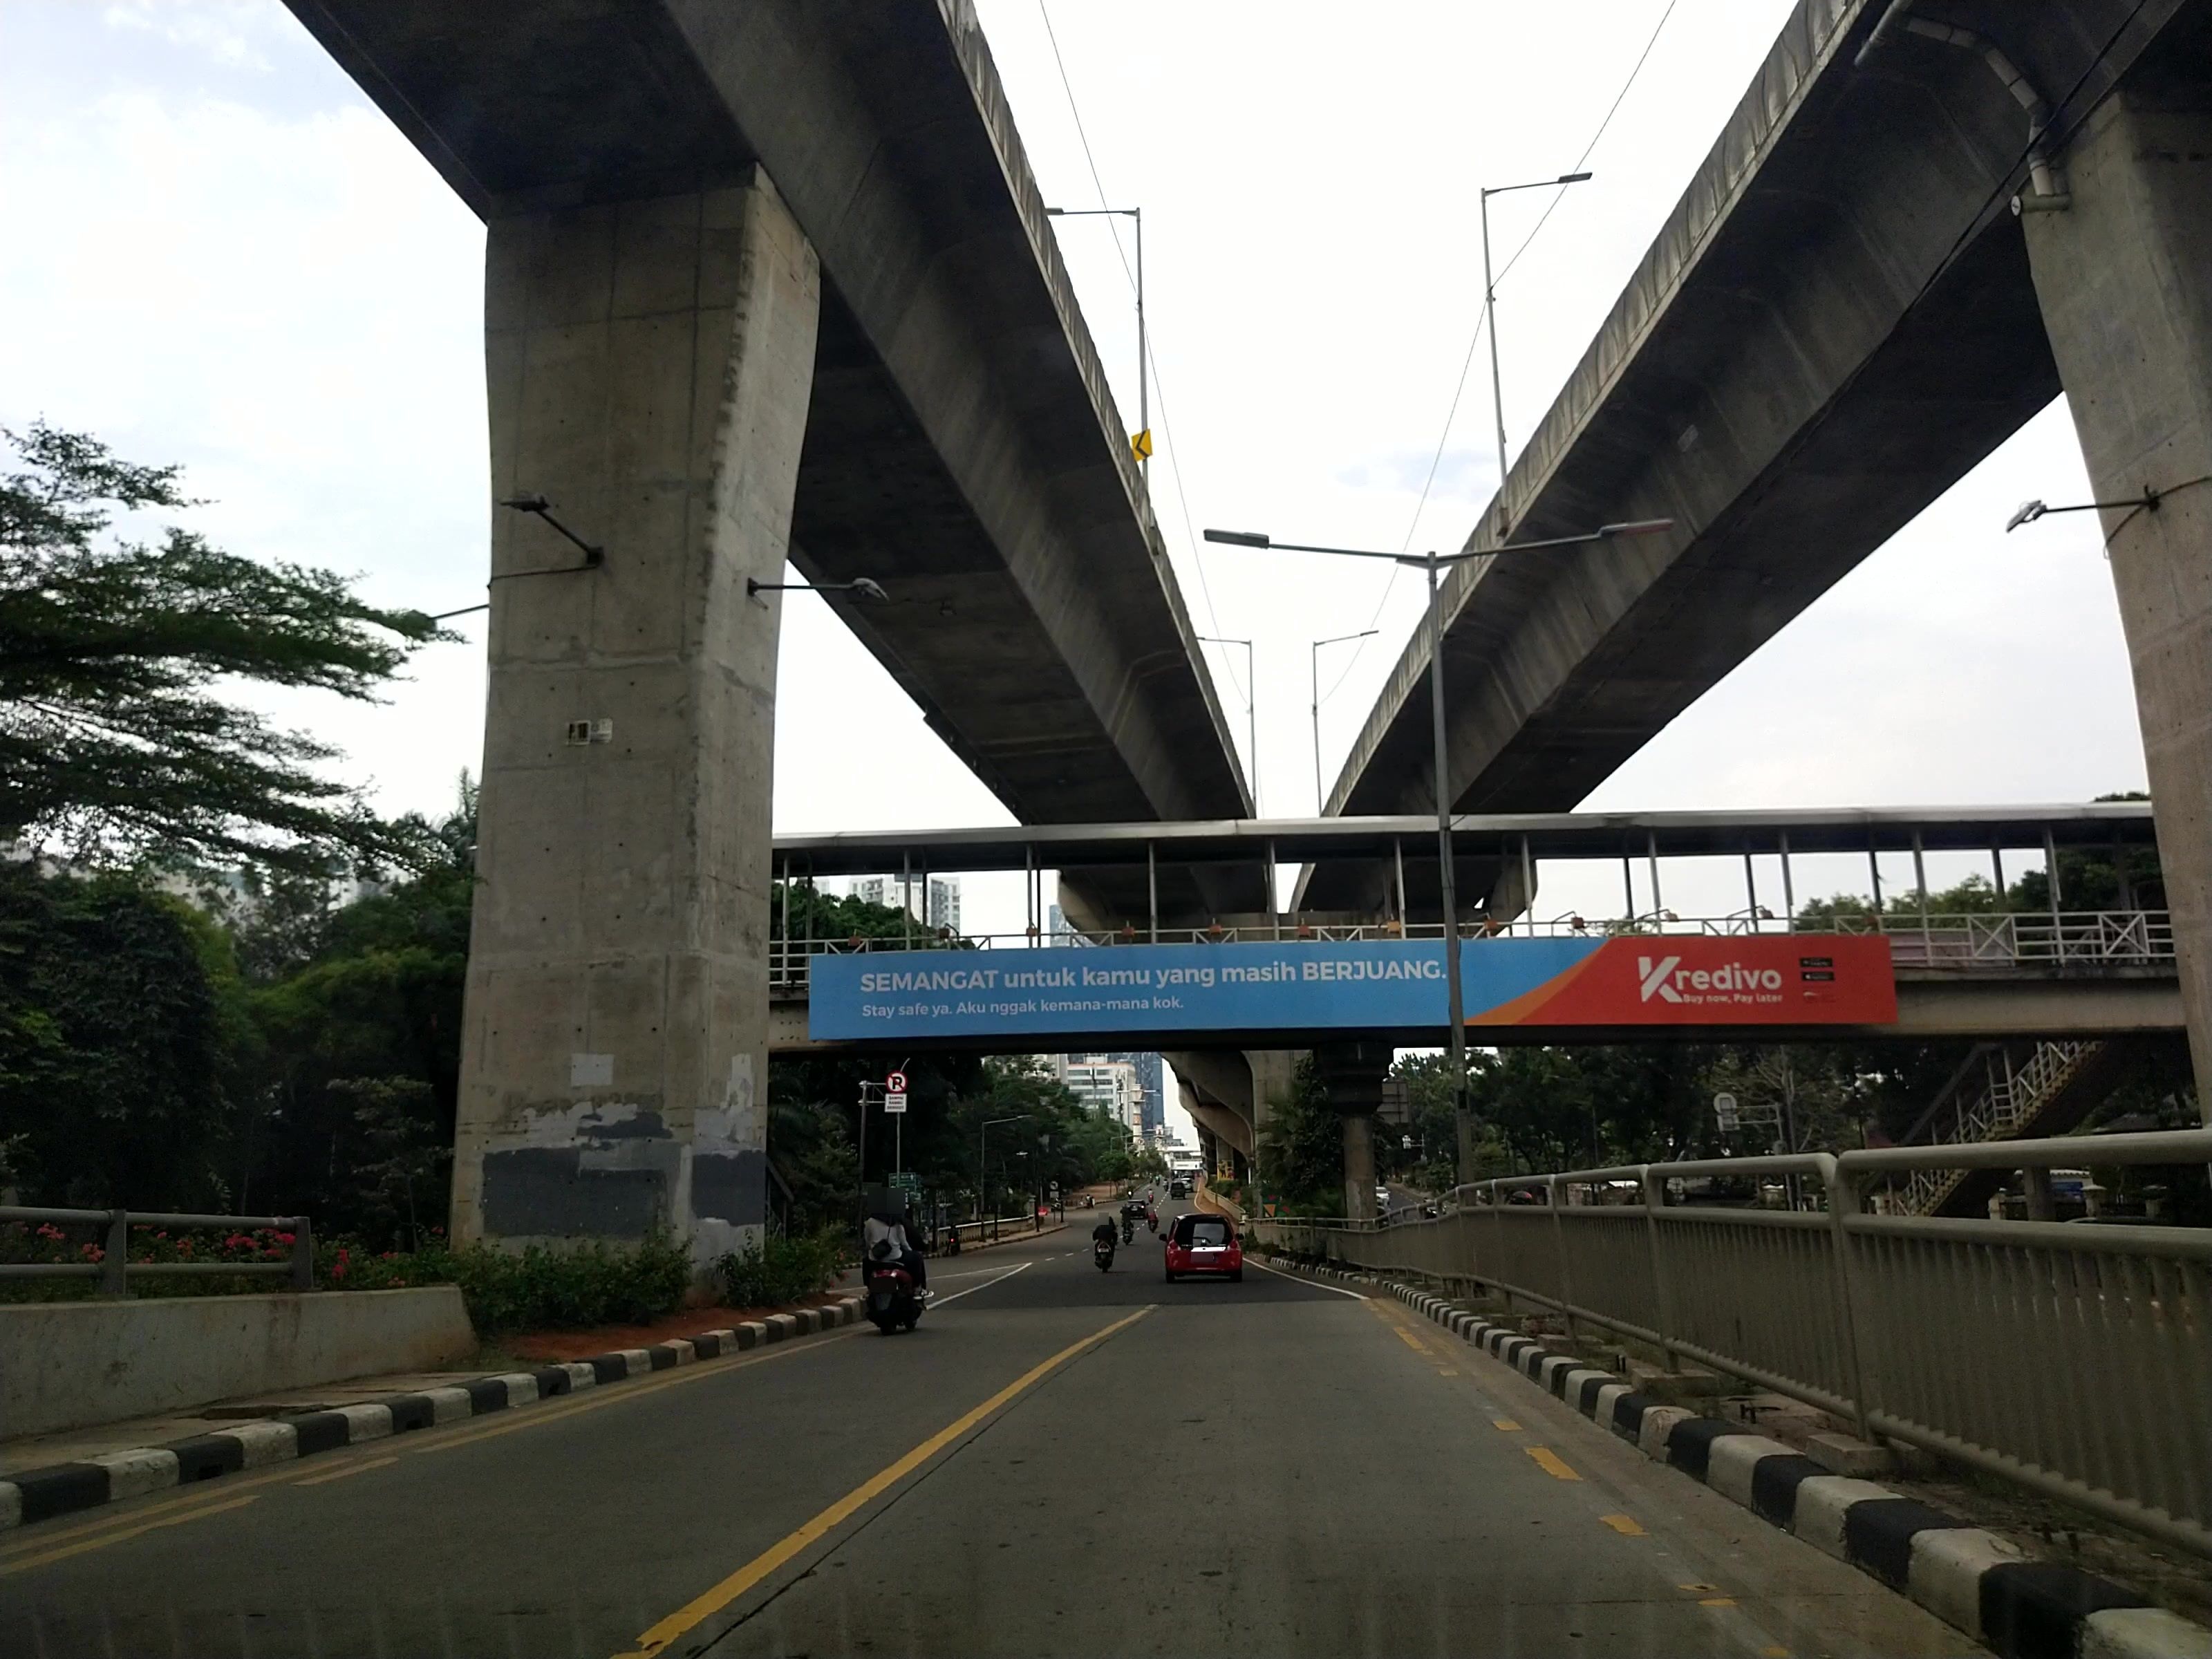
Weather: cloudy
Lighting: day
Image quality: good
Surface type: driving surface
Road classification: primary
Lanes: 2
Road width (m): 8, 10
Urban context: urban centre
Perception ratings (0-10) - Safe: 3.39, Lively: 7.84, Beautiful: 2.17, Boring: 2.21, Depressing: 3.32, Wealthy: 2.68